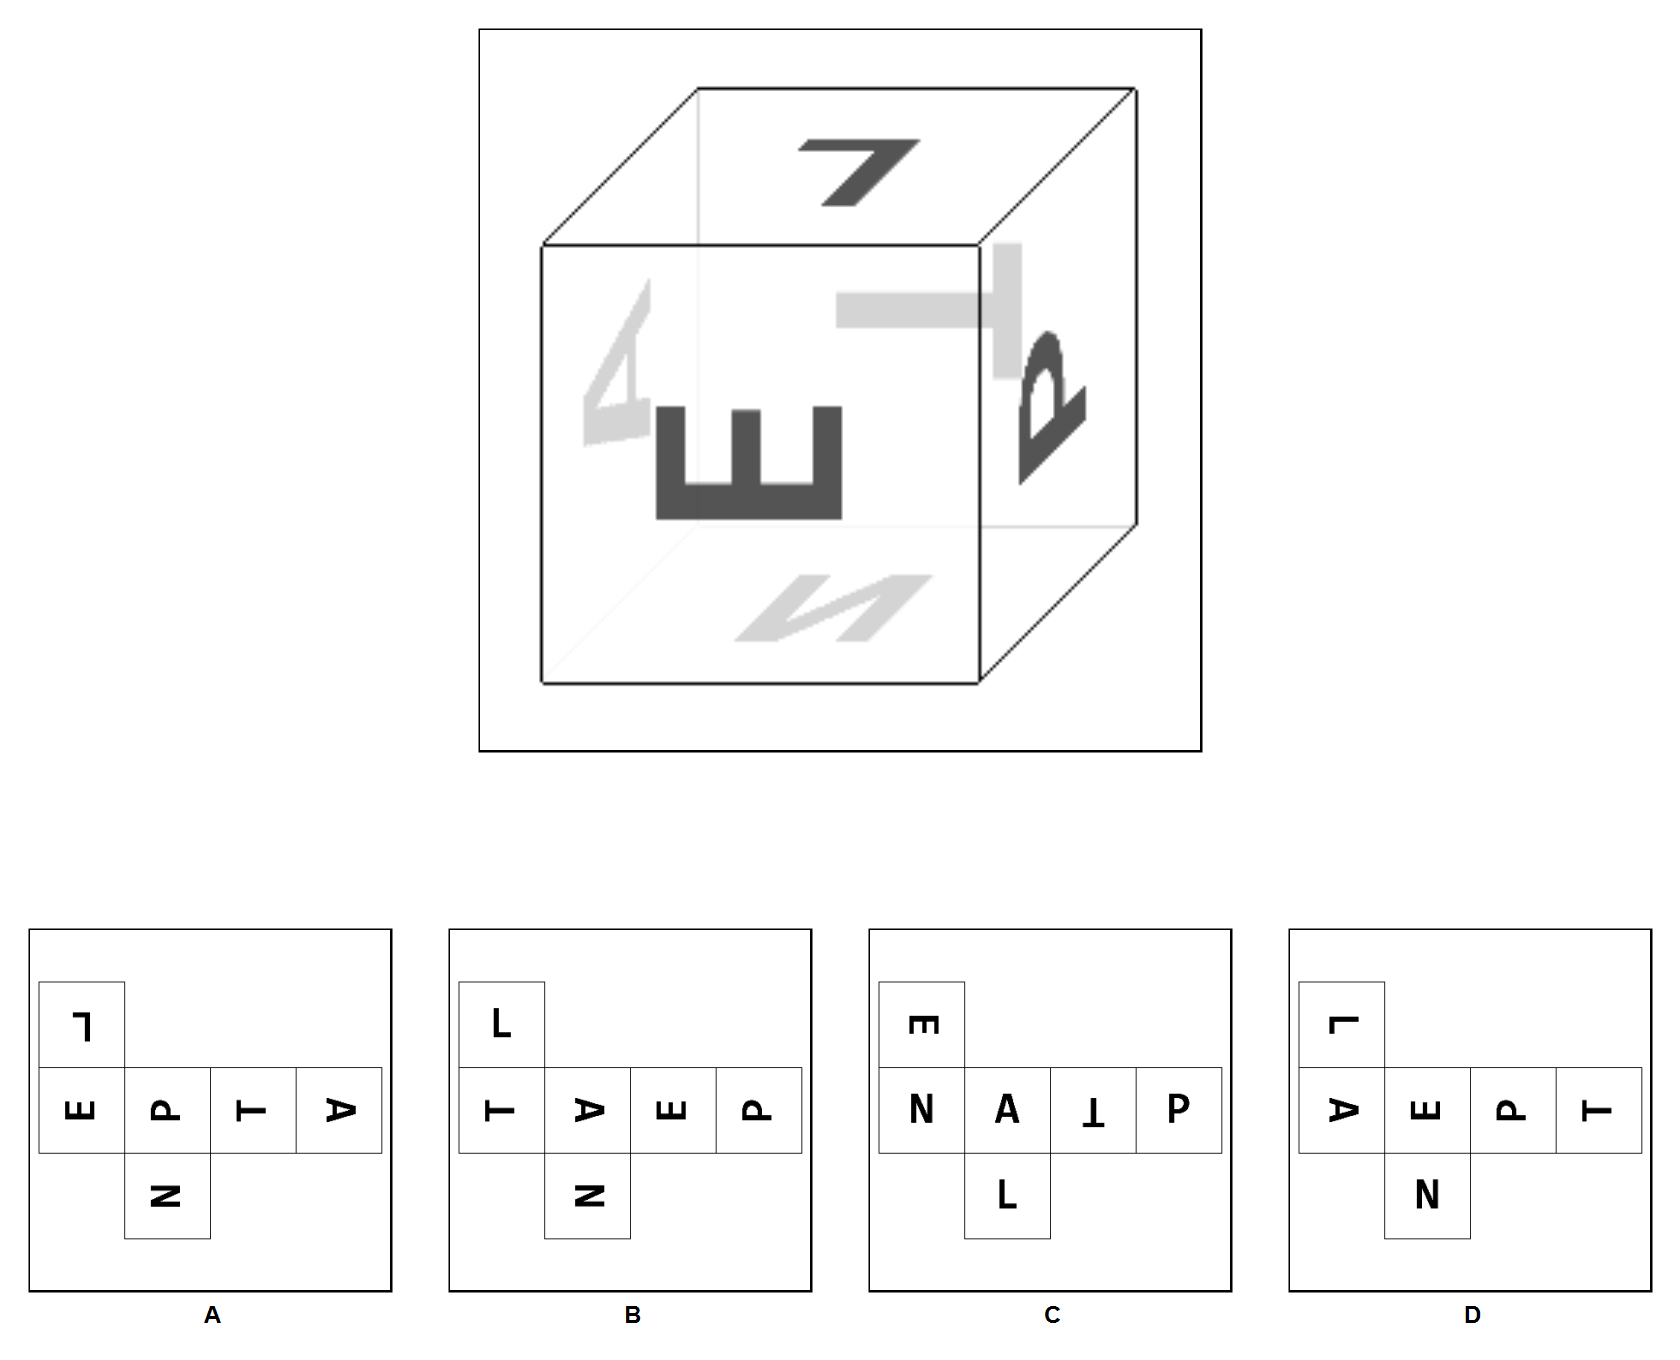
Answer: C